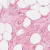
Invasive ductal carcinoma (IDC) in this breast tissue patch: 0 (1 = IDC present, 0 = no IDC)